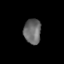
Tissue: skin
Cell type: T cells
Senescence score: 0.7694
Nuclear area (px): 423
Mean DAPI intensity: 105.934